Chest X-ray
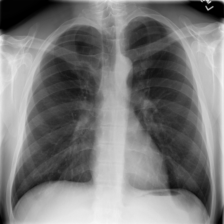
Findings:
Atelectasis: negative
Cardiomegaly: negative
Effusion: negative
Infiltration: negative
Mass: negative
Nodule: negative
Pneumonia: negative
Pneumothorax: negative
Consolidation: negative
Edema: negative
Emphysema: negative
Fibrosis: negative
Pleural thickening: negative
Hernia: negative